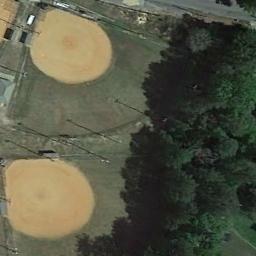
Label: baseball_diamond